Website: lowes
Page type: billing-address
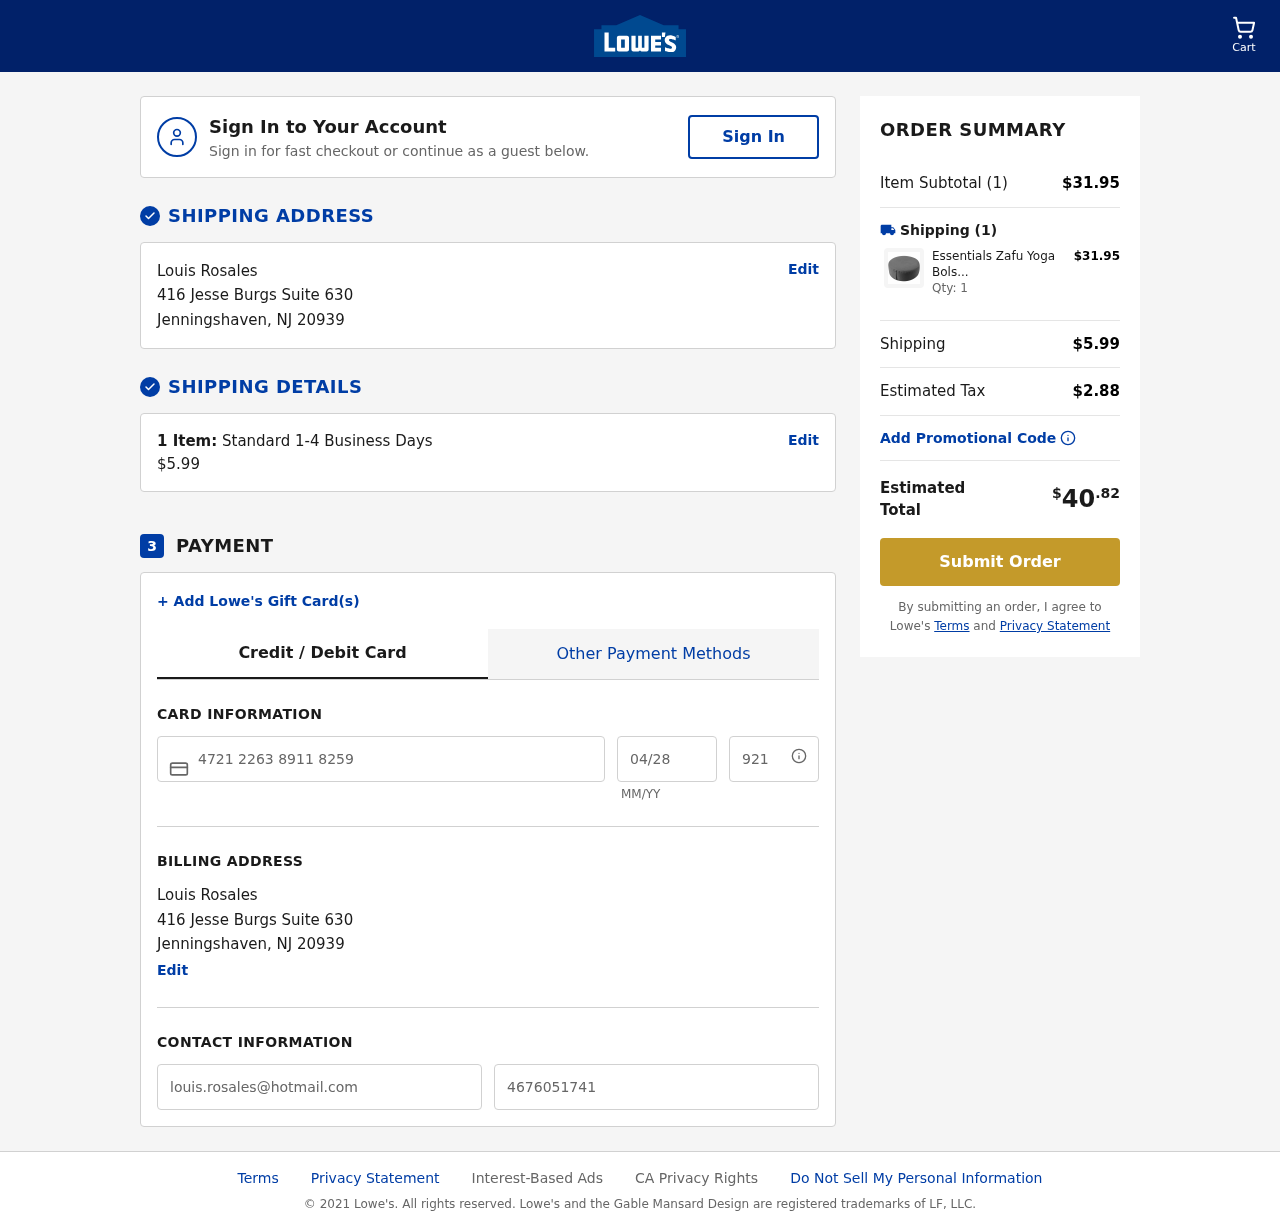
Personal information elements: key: PII_CARD_CVV
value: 921
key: PII_CARD_EXPIRY
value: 04/28
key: PII_CARD_NUMBER
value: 4721 2263 8911 8259
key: PII_CITY
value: Jenningshaven
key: PII_EMAIL
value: louis.rosales@hotmail.com
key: PII_FULLNAME
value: Louis Rosales
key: PII_PHONE
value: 4676051741
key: PII_POSTCODE
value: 20939
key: PII_STATE_ABBR
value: NJ
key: PII_STREET
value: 416 Jesse Burgs Suite 630
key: PII_FULLNAME2
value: Louis Rosales
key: PII_STREET2
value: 416 Jesse Burgs Suite 630
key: PII_CITY2
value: Jenningshaven
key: PII_STATE_ABBR2
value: NJ
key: PII_POSTCODE2
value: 20939
Product elements: key: PRODUCT1_NAME
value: Essentials Zafu Yoga Bolster Pillow (Grey)
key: PRODUCT1_PRICE
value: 31.95
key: PRODUCT1_QUANTITY
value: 1
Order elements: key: ORDER_NUM_ITEMS
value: Cart
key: ORDER_NUM_ITEMS
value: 1 Item:
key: ORDER_NUM_ITEMS
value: Item Subtotal (1)
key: ORDER_SHIPPING_COST
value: $5.99
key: ORDER_SUBTOTAL
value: $31.95
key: ORDER_TAX
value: $2.88
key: ORDER_TOTAL
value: $40.82